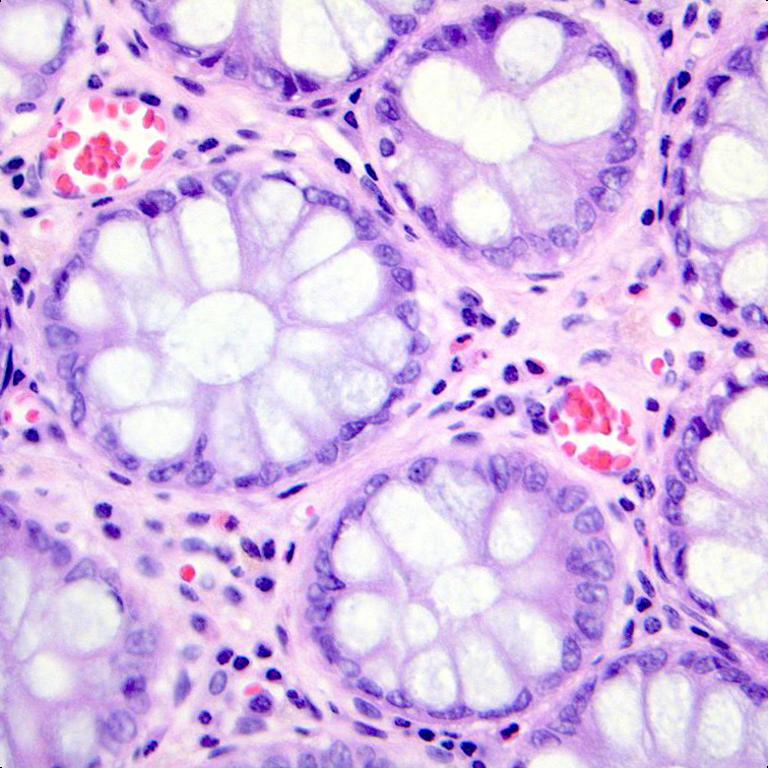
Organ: colon
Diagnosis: benign